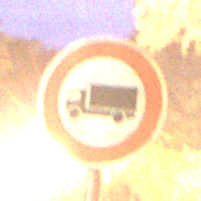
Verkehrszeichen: VerbotFuerKraftfahrzeugeUeberDreiKommaFuenfTonnen
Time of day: Night
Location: Outdoor (Urban)
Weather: PartlyCloudy
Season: NotSpecified
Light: Artificial